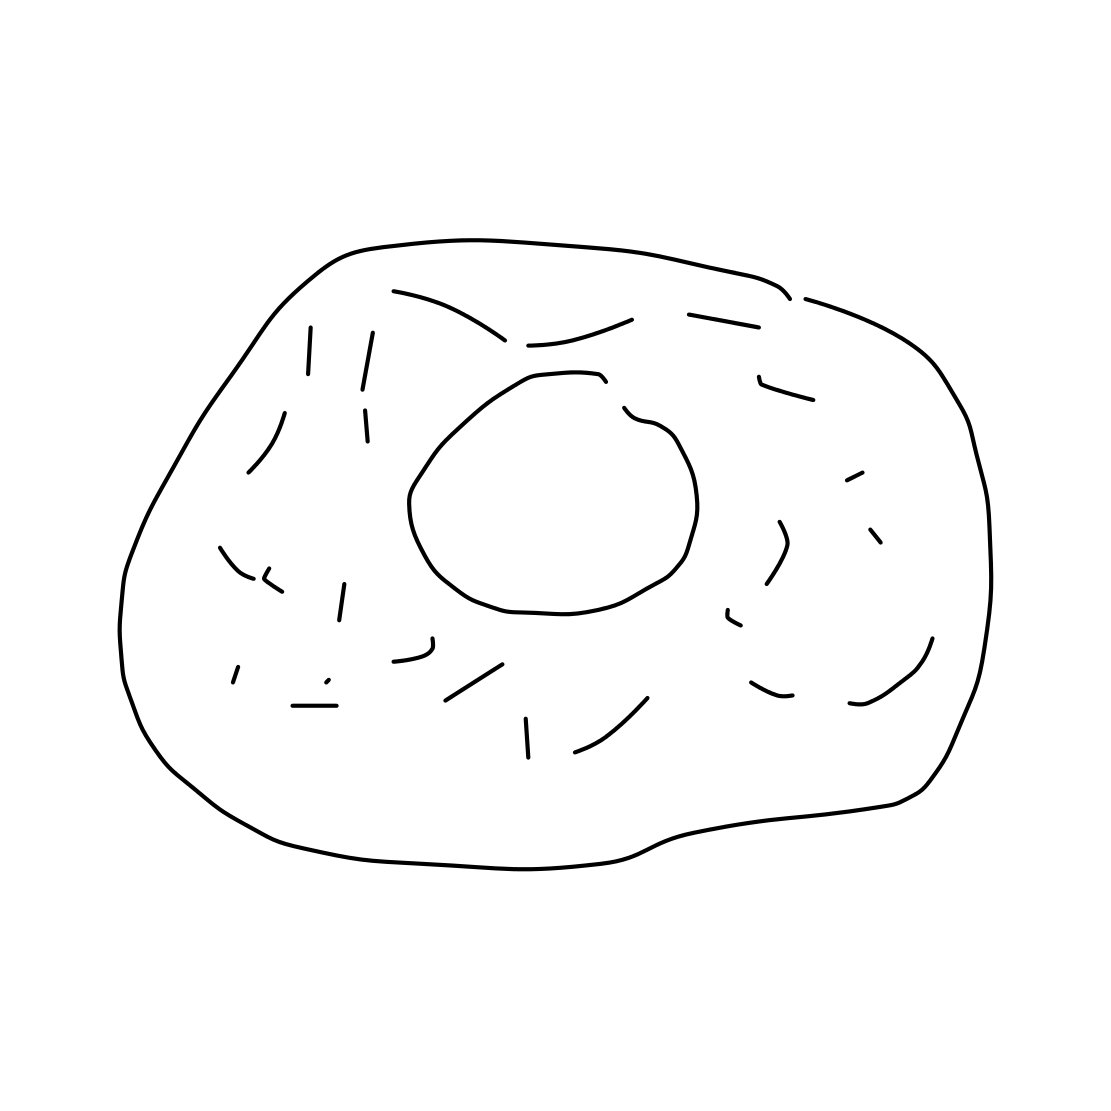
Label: donut